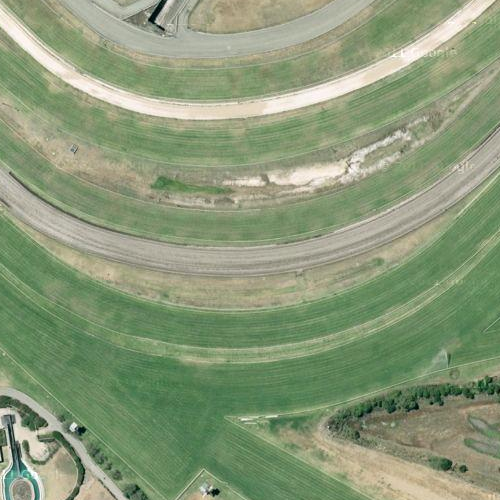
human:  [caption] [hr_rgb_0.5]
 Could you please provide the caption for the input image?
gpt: A piece of meadow with some bushes beside and some curved paths on it .

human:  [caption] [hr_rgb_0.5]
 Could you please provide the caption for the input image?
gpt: There is a piece meadow with some green bushes beside and some curved paths on it .

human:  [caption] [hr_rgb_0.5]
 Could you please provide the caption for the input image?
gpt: Some green bushes and curved paths on the meadow .

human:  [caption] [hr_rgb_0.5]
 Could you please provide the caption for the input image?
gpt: There are some green bushes and curved paths on the meadow .

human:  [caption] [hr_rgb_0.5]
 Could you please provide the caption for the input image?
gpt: A meadow with some bushes beside and some curved paths go through .